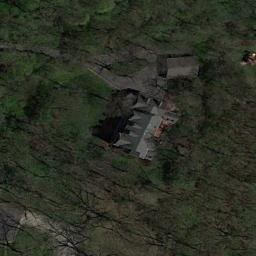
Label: sparse_residential